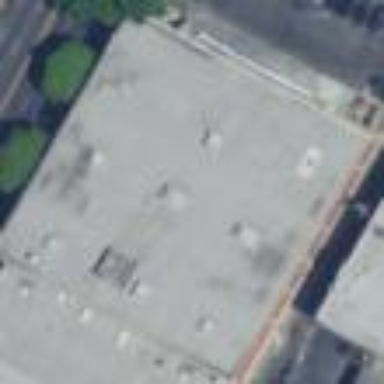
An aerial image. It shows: Retail building.